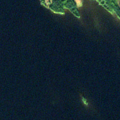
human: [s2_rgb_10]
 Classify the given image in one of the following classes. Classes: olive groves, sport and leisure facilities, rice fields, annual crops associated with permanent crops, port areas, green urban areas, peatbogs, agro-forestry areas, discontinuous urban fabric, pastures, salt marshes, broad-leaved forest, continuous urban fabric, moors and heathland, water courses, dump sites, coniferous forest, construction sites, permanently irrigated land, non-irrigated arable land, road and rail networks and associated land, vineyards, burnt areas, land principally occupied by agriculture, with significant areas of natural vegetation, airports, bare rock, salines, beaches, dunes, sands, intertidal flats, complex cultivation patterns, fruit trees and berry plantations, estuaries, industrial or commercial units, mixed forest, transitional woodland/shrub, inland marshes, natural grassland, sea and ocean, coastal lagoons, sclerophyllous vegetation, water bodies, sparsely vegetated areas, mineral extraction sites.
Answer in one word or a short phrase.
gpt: broad-leaved forest, water bodies